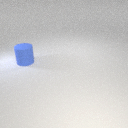
large blue rubber cylinder